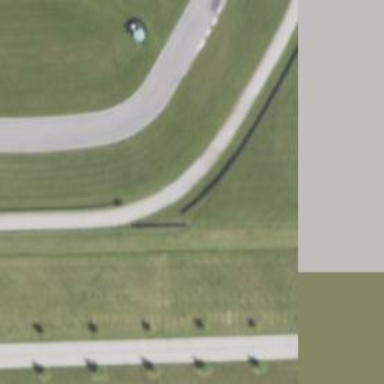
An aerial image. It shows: Motor sport raceway.